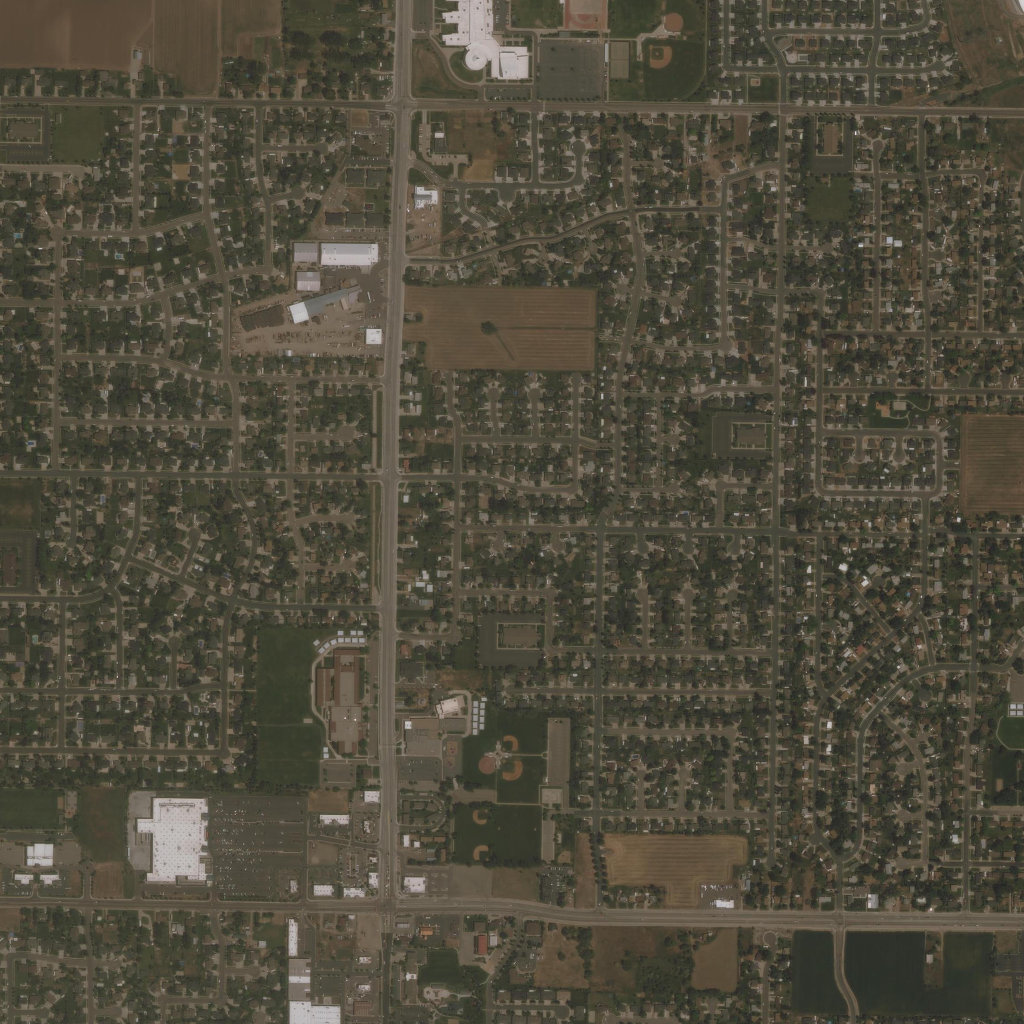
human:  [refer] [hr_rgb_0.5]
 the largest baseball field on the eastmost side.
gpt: <box>[[62, 3, 68, 9, 0]]</box>